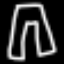
Label: pants